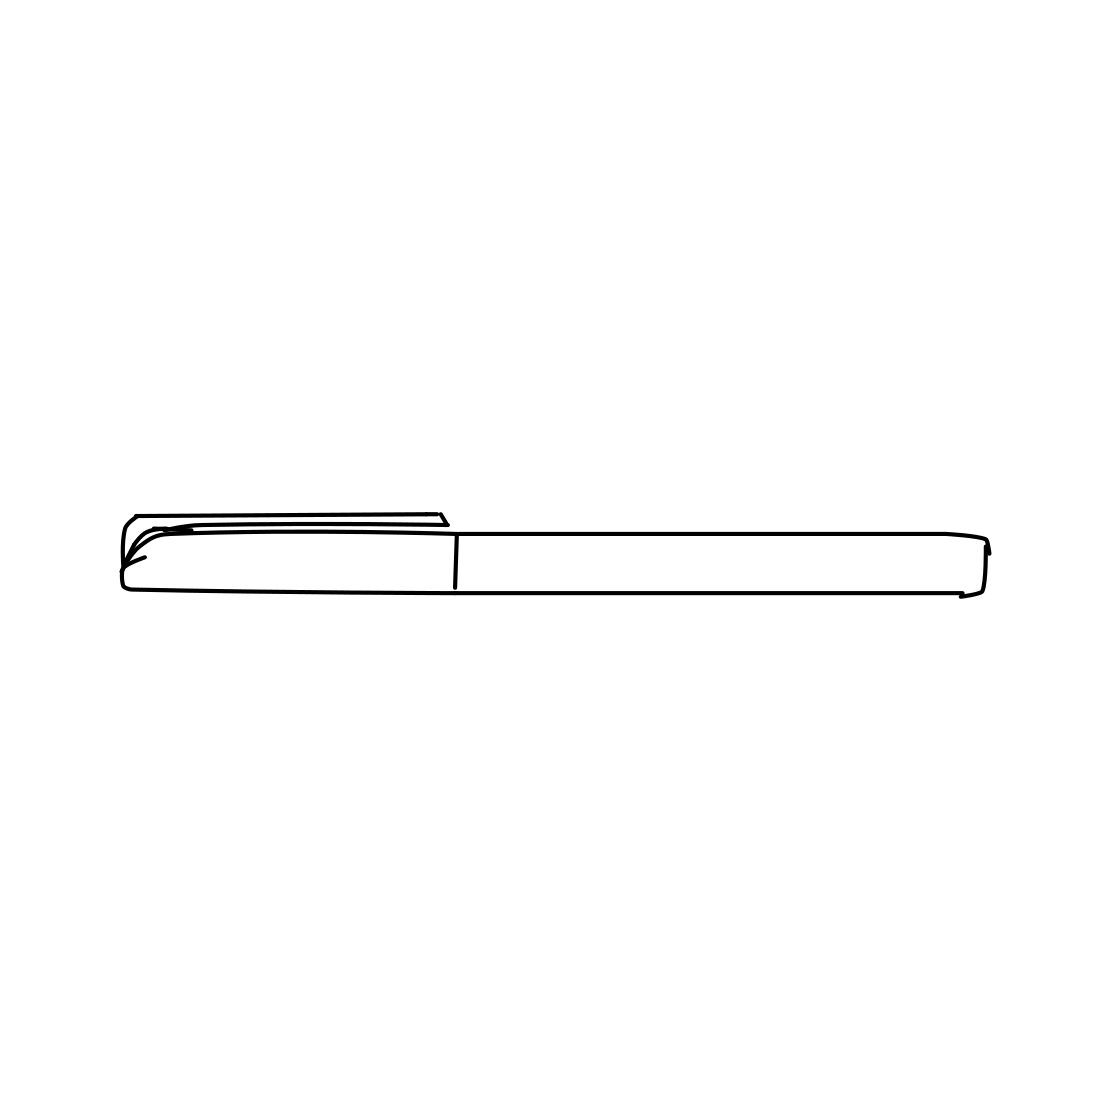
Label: pen